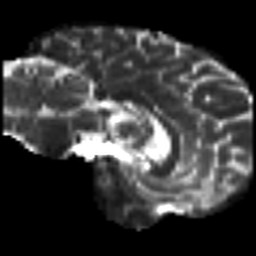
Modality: T2w
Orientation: sagittal
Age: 47
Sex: male
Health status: healthy
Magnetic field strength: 3 T
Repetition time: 8.4 s
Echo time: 0.0926 s